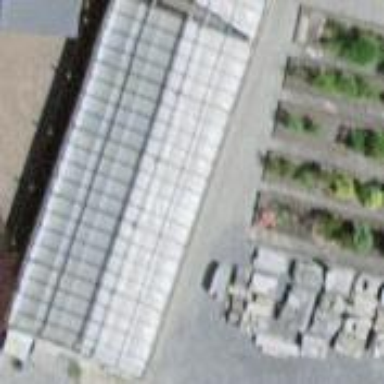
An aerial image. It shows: Greenhouse.